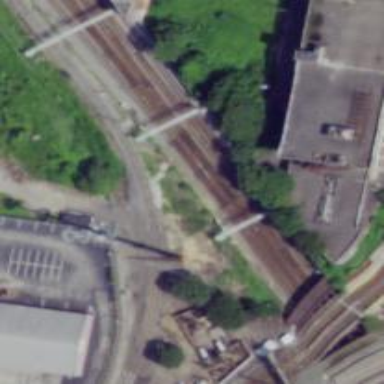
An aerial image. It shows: Abandoned railway siding.